Question: How do I calculate the above angle specified in the figure.
The patch is known beforehand.

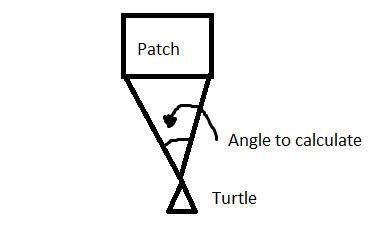
Answer: I won't write code for it, but here is a general recipe:
- <URL>